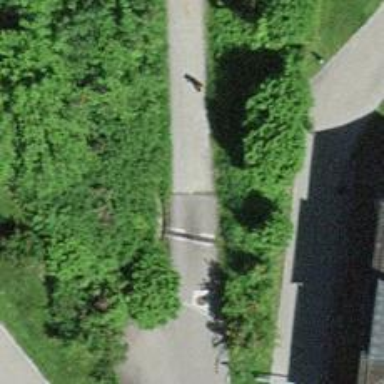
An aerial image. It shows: Bollard.